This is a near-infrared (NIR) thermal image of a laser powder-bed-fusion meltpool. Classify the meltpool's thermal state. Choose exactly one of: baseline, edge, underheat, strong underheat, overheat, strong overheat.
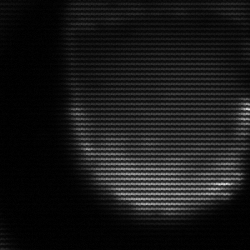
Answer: edge